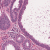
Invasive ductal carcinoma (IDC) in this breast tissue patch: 0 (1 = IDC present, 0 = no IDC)